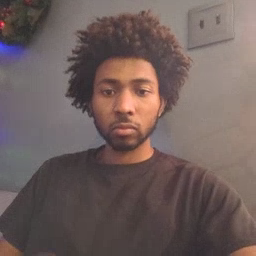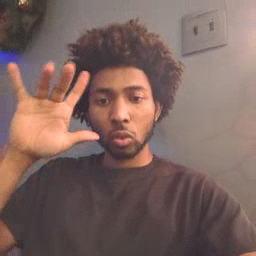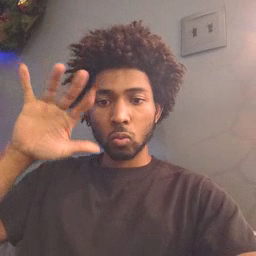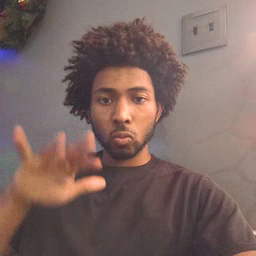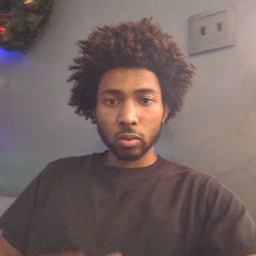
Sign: snow